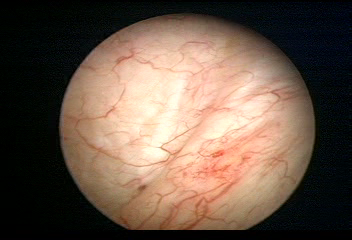
Modality: WLC
Class: Normal mucosa
Bladder cancer association: No